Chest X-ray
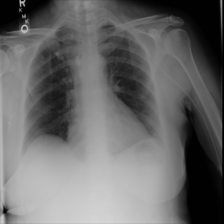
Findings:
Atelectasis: negative
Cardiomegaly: negative
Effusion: negative
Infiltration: negative
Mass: negative
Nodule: negative
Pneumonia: negative
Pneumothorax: negative
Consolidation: negative
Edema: negative
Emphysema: negative
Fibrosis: negative
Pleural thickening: negative
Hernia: negative